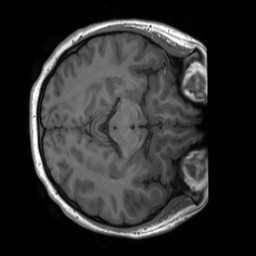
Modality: T1w
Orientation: axial
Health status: healthy
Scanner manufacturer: siemens
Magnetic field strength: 3 T
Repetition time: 1.9 s
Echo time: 0.00232 s